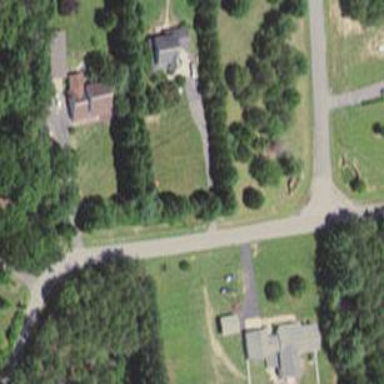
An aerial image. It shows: Driveway.